Question: I put a small white ball on the water surface. Wind makes the white ball move in the water. I want to using the opencv to detect and track the ball.Because the background(water surface) is single color, also the ball is single color. I just use the color in hsv and set a threshold to detect the white color(ball). I think this way is easier and better than camshift, tld, Optical flow method. Now I have a problem, I detect the white color to find the ball, but sometimes the wind is strong and water wave will happen follow the ball. Just like the pic as follow

The wave is also have white color in hsv. So i when i use findcontours to get the edge of ball, i will get the edge including ball and wave. I have tried to use erode and dilate to remove the wave noise.But i can't get a good result. I have no idea now. Can you help and show me how can i remove the wave in a better way?
I'm not sure just using color to detect ball is a best choice in my case. Maybe I should try camshift, tld, Optical flow method? Can you show your idea to me?Thanks in advance!!
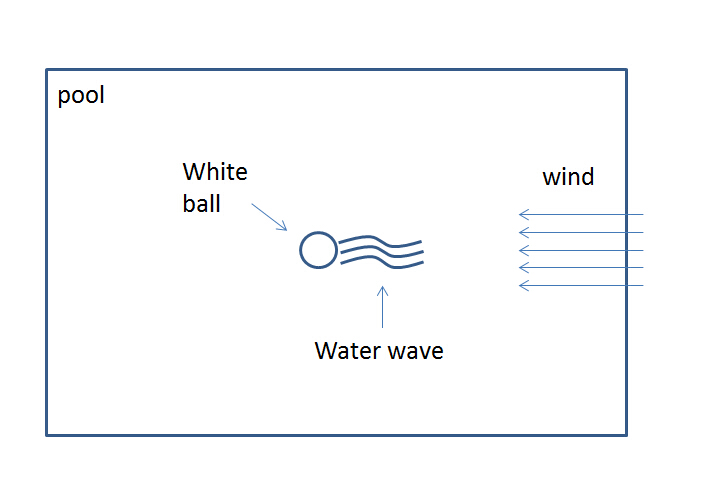
Answer: I can't think of a perfect solution at the moment but I can suggest you a strategy which can atleast help you to mis-detect the ball.
The optical flow of the whole scene can help you to find the velocities of all pixels or selected keypoints. Once you find the velocity of your scene then, you need to set a threshold value so that you stop detecting the ball if the velocity of your scene is higher.
In another words, apply your existing HSV method based ball detection method only if the water is not moving too fast and you can know that velocity using optical flow method.